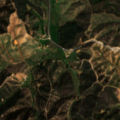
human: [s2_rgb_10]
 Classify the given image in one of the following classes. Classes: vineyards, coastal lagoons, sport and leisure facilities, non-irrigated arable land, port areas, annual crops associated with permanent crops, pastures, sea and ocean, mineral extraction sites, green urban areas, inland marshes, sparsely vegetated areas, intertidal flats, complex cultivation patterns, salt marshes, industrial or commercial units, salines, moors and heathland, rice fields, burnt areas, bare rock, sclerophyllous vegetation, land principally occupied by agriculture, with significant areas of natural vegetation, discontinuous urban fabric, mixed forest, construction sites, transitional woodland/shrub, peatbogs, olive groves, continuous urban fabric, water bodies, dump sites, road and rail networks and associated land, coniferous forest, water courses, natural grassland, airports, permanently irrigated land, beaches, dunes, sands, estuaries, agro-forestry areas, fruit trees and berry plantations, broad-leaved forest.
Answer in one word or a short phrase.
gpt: pastures, land principally occupied by agriculture, with significant areas of natural vegetation, broad-leaved forest, sclerophyllous vegetation, transitional woodland/shrub